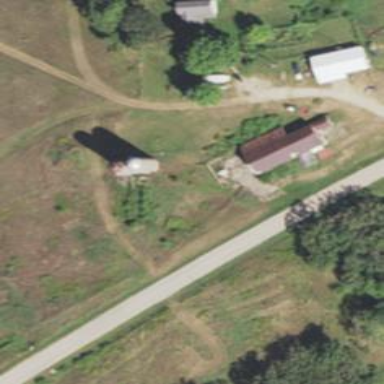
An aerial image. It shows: Silo.